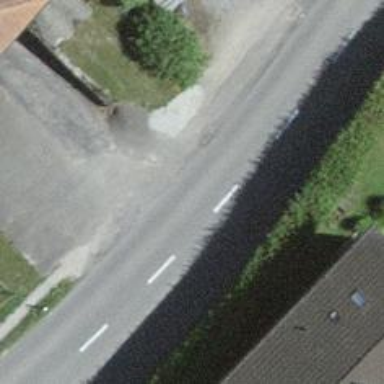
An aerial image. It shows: Secondary road with asphalt surface.